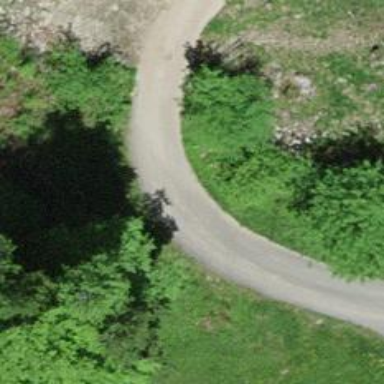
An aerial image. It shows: Culvert tunnel.